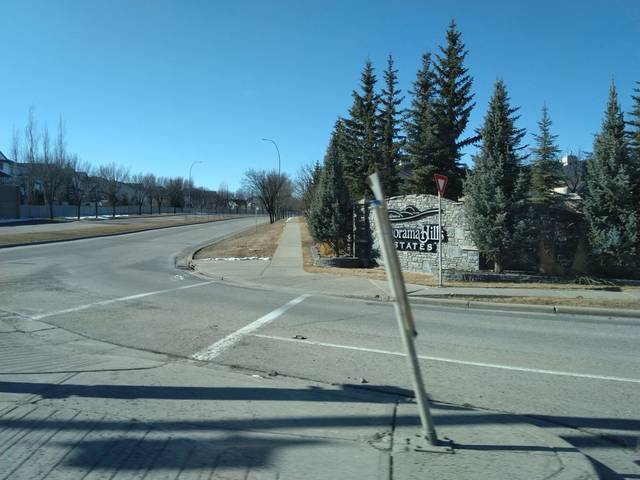
Region: Canada
Coordinates: 51.149, -114.074